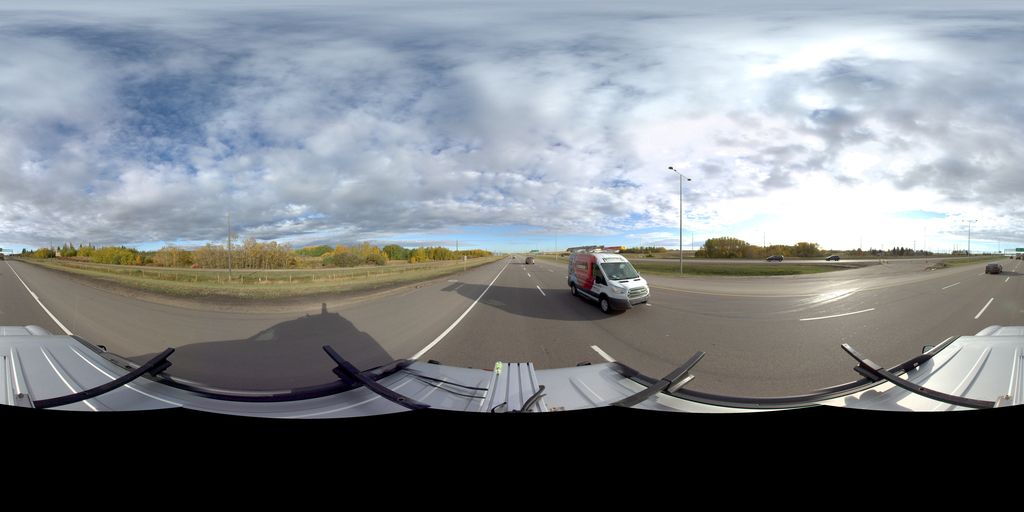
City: edmonton